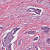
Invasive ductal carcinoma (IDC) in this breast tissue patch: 1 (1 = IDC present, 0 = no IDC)